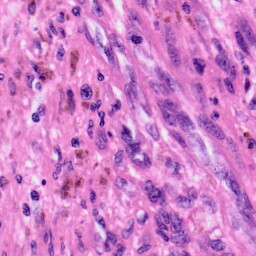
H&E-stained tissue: Skin